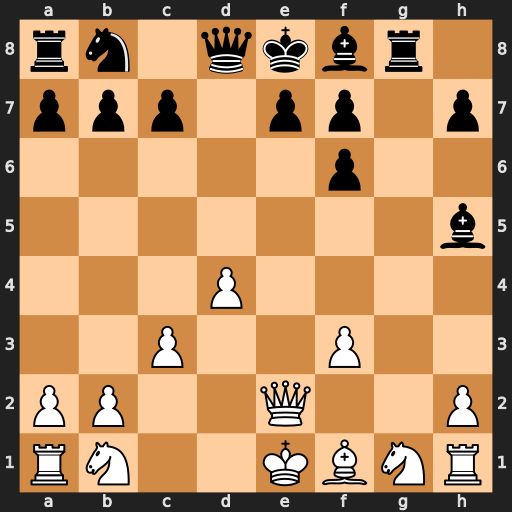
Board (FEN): rn1qkbr1/ppp1pp1p/5p2/7b/3P4/2P2P2/PP2Q2P/RN2KBNR
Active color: w
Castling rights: KQq
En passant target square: -
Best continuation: Qb5+ Nd7 Qxh5